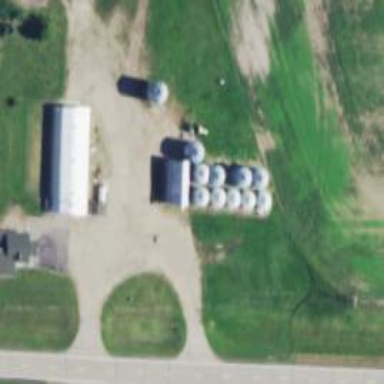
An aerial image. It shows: Silo.